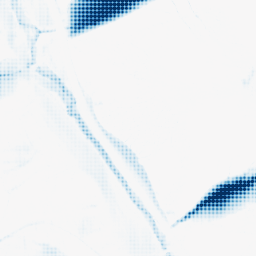
Category: morphological
Decomposition family: morphological_ellipse
Decomposition parameters: operation: closing
width: 50
height: 5
Upsampling method: sinc_blackman
Upsampling parameters: scale: 4
kernel_size: 4
Upsampling scale: 4